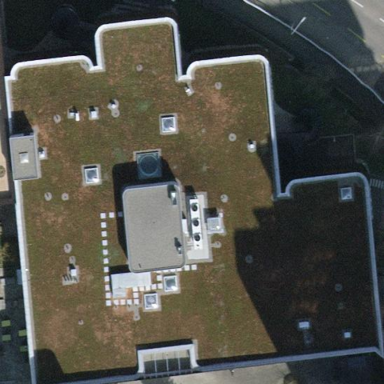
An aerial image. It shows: Commercial building.